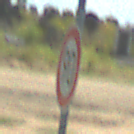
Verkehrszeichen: Geschwindigkeit90
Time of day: Midday
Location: Outdoor (Special)
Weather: PartlyCloudy
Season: NotSpecified
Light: Natural